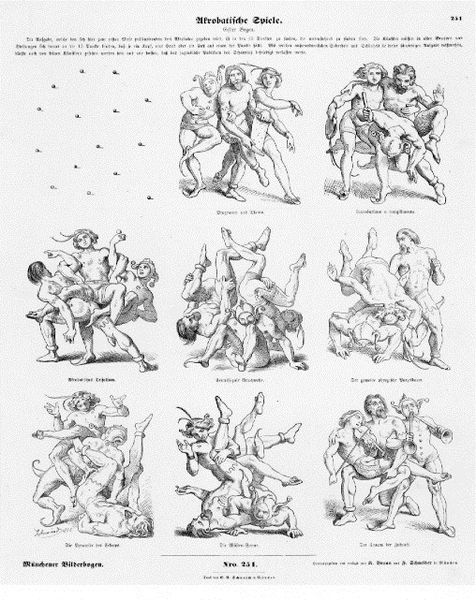
Titel: Akrobatische Spiele I
Künstler: Moritz von Schwind
Standort: Karlsruhe
Institution: Staatliche Kunsthalle Karlsruhe
Schlagwörter: feder, fuß, gruppe, haut, kampf, kopf, kämpfer, körper, mann, nackt, schatten, weiß, frauen, menschen, frau, grau, hut, köpfe, männer, nacht, rücken, schwarz, skizze, zeichnung, tanz, bart, mützen, arme, barock, geschichte, knoten, mensch, stehen, bild, hände, haare, drei, personen, blatt, instrumente, musik, tanzen, renaissance, rokoko, beine, sprung, kopfbedeckung, füße, schrift, bilder, leidenschaft, papier, liegen, schuhe, studie, formen, grafik, graphik, figuren, turner, wild, fight, men, people, women, karikatur, group, old, woman, kraft, sport, inschrift, musikinstrument, sheet, deutsch, nackte, fallen, gruppen, punkte, posen, spiel, strümpfe, narr, narren, unbekleidet, buch, münchen, clown, sex, druck, druckgraphik, schwarz weiss, komik, comic, stich, seite, humor, illustration, satire, text, zeitung, durcheinander, beschriftung, überschrift, kugeln, entwurf, kämpfen, lustig, buchdruck, buchseite, studien, geige, violine, serie, springen, verschlungen, fighting, man, naked, nude, feet, schriftrolle, spiele, dürer, drawing, studium, musterbuch, skizzen, kupferstich, black and white, narrenkappe, szenen, verrenkung, couple, writing, tänzer, nummer, harlekin, kasper, twisted, abbildung, acht, beschreibung, fidel, fiedel, erklärung, neun, barfüssig, abbildungen, eulenspiegel, ringen, ringkampf, music, zeichnungen, akrobaten, akrobatik, formation, anleitung, tezt, trompete, neuzeit, sprünge, legs, turnen, musikanten, book, stellungen, horn, horns, kopulation, seriendruck, illustrationen, dreiergruppe, instruments, musicians, jester, new york, bilderbogen, handbuch, humans, raufen, nordalpin, page, series, dance, dancing, gliedmaße, kömpfen, violence, porno, trumpet, trumpets, deusch, faksimile, münchener, mönner, heads, beispiel, diagram, ass, entertainment, ringbuch, violin, performer, geischter, players, wrestling, 1900, tantra, einleitung, 9, 8, 1550, tänze, zodiac, acrobats, buchg, jesters, sexual, sing, body parts, entertainers, sin, poses, article, wresling, akrobatisch, akrobatische spiele, körperkontakt, tanzgruppe, ringertrupp, schaubilder, verknoten, 251, orgy, merry, ment, gangbang, beschrifung, fechtbuch, acrobaten, positions, münchener bilderbogen, contortionists, tumblers, dreigespann, münchner bilderbogen, frolicking, kamasutra, modi, wresteling